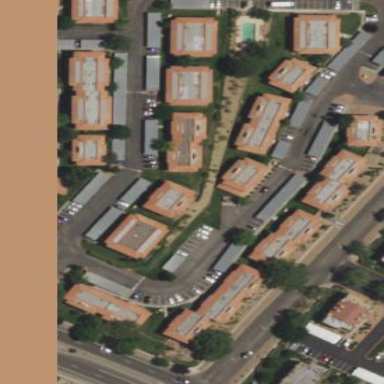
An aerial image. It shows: Residential area with apartments.